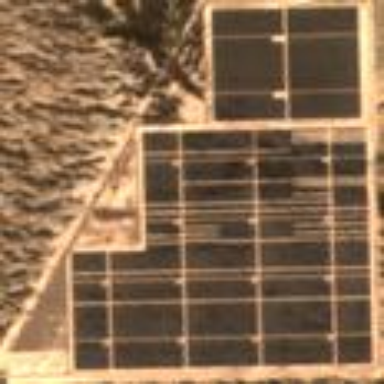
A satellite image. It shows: Solar power plant using photovoltaic technology.